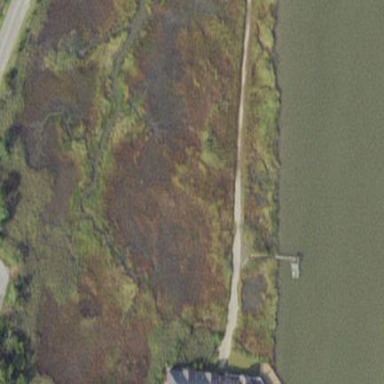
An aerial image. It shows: Saltmarsh wetland area.